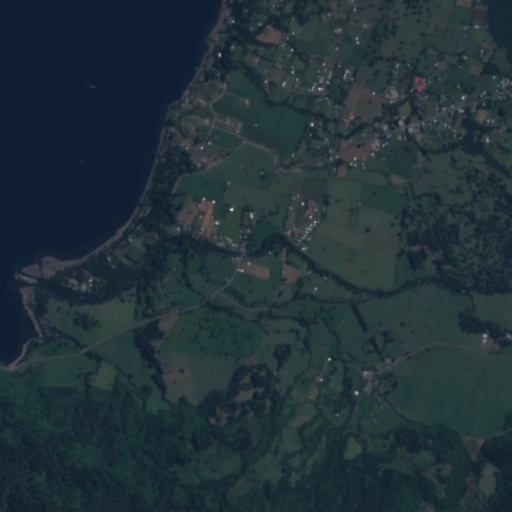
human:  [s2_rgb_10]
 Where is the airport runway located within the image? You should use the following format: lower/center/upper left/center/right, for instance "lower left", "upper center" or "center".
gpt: The airport runway is located in the upper center of the image.
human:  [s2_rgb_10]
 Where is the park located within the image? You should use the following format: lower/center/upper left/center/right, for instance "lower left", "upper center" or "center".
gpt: The park is located in the upper right of the image.
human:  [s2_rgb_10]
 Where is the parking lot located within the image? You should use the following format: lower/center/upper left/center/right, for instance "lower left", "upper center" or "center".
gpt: The parking lot is located in the lower left of the image.
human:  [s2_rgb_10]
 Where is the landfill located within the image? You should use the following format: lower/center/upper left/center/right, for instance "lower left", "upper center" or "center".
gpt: There is no landfill in the image.